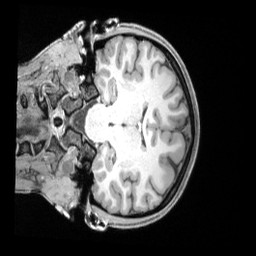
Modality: T1w
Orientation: coronal
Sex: female
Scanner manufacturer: siemens
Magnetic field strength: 3 T
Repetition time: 2.4 s
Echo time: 0.00222 s